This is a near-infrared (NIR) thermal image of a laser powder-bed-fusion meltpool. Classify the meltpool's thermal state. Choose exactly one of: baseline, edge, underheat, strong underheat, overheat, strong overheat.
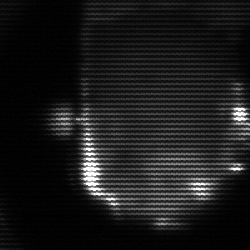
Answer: baseline